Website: crate-barrel
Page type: payment
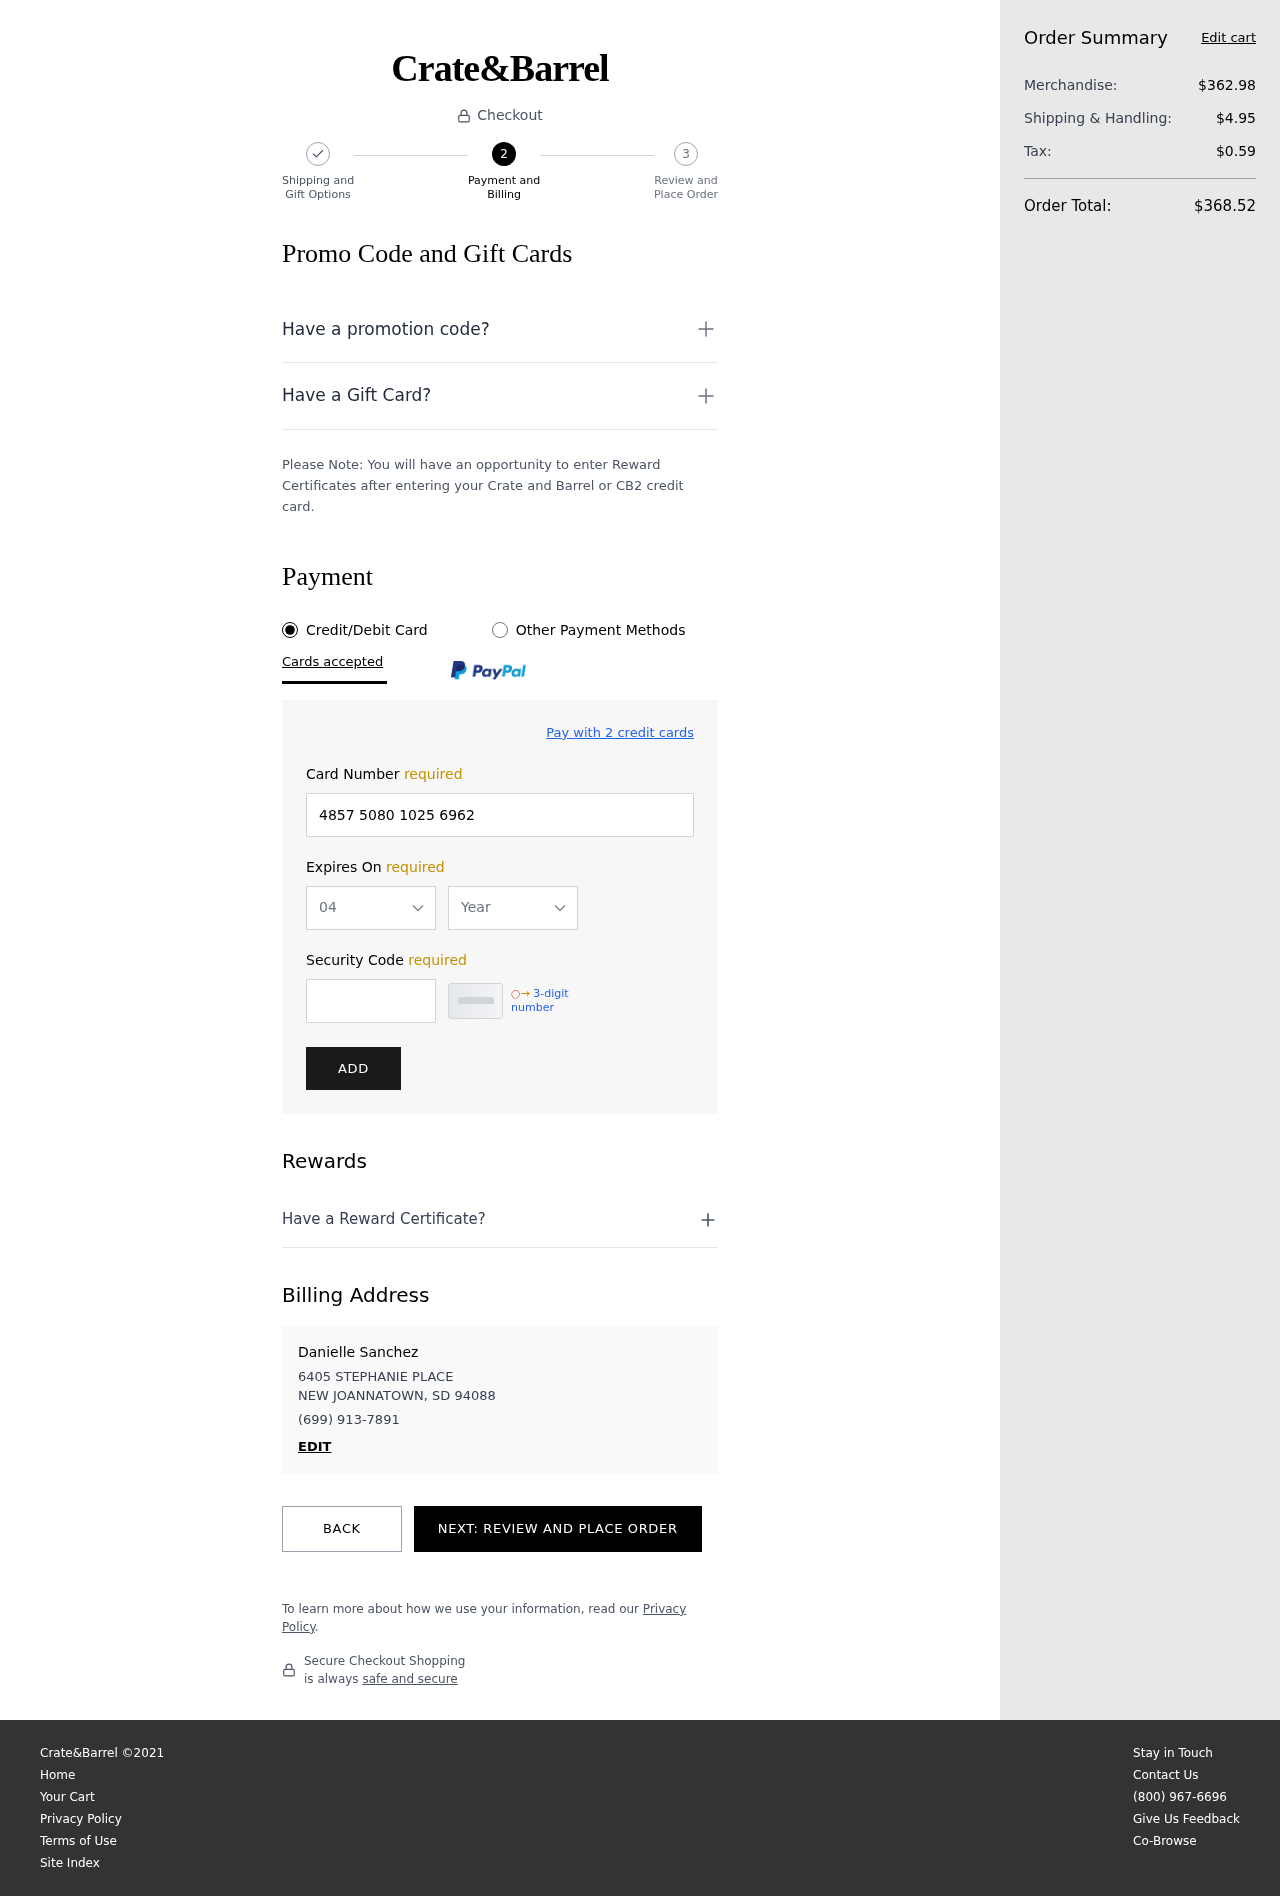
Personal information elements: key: PII_CARD_EXPIRY_MONTH
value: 04
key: PII_CARD_EXPIRY_YEAR
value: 29
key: PII_CITY_STATE_ZIP
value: NEW JOANNATOWN, SD 94088
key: PII_FULLNAME
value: Danielle Sanchez
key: PII_PHONE
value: (699) 913-7891
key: PII_STREET
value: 6405 STEPHANIE PLACE
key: PII_CARD_NUMBER
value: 4857 5080 1025 6962
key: PII_CARD_CVV
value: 183
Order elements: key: ORDER_SUBTOTAL
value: $362.98
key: ORDER_SHIPPING_COST
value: $4.95
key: ORDER_TAX
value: $0.59
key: ORDER_TOTAL
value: $368.52